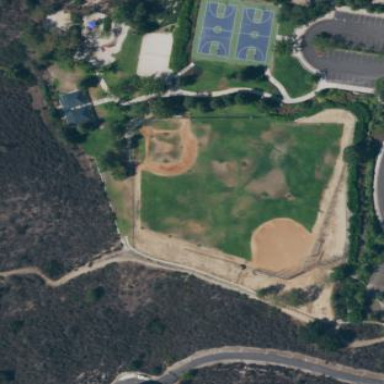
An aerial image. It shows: Baseball pitch for leisure land.